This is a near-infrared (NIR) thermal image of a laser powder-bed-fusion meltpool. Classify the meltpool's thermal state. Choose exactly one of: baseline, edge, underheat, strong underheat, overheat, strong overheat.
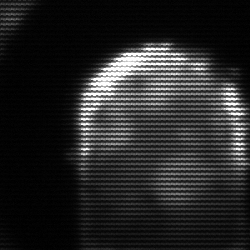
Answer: edge